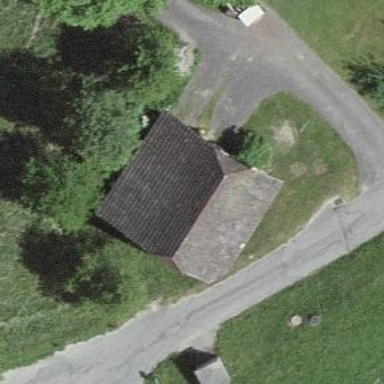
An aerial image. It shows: Rural barn.